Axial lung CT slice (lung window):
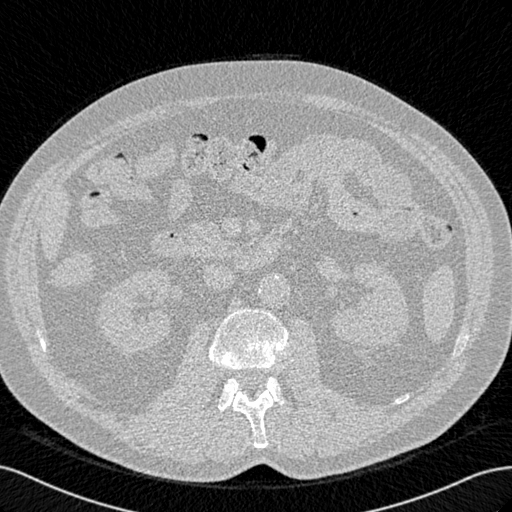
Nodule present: no